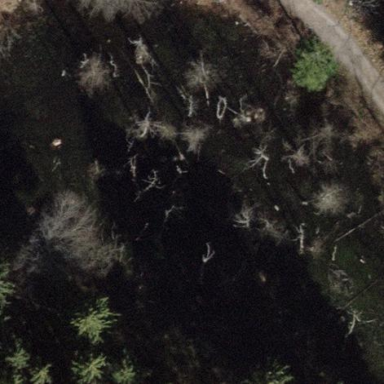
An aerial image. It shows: Pond surrounded by natural water.